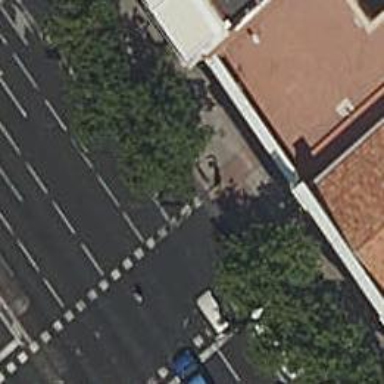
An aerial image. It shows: Footway with traffic signals at crossing.